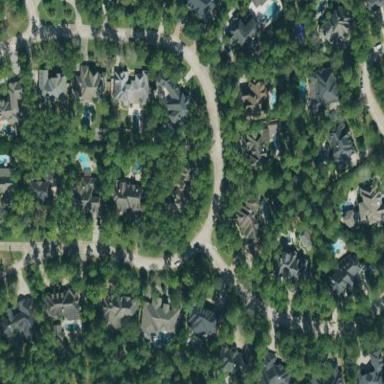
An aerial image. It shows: Residential neighbourhood.